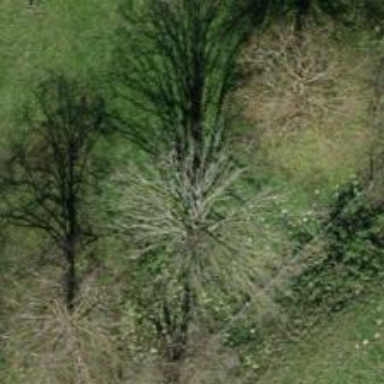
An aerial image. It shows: Tree with mixed leaves.